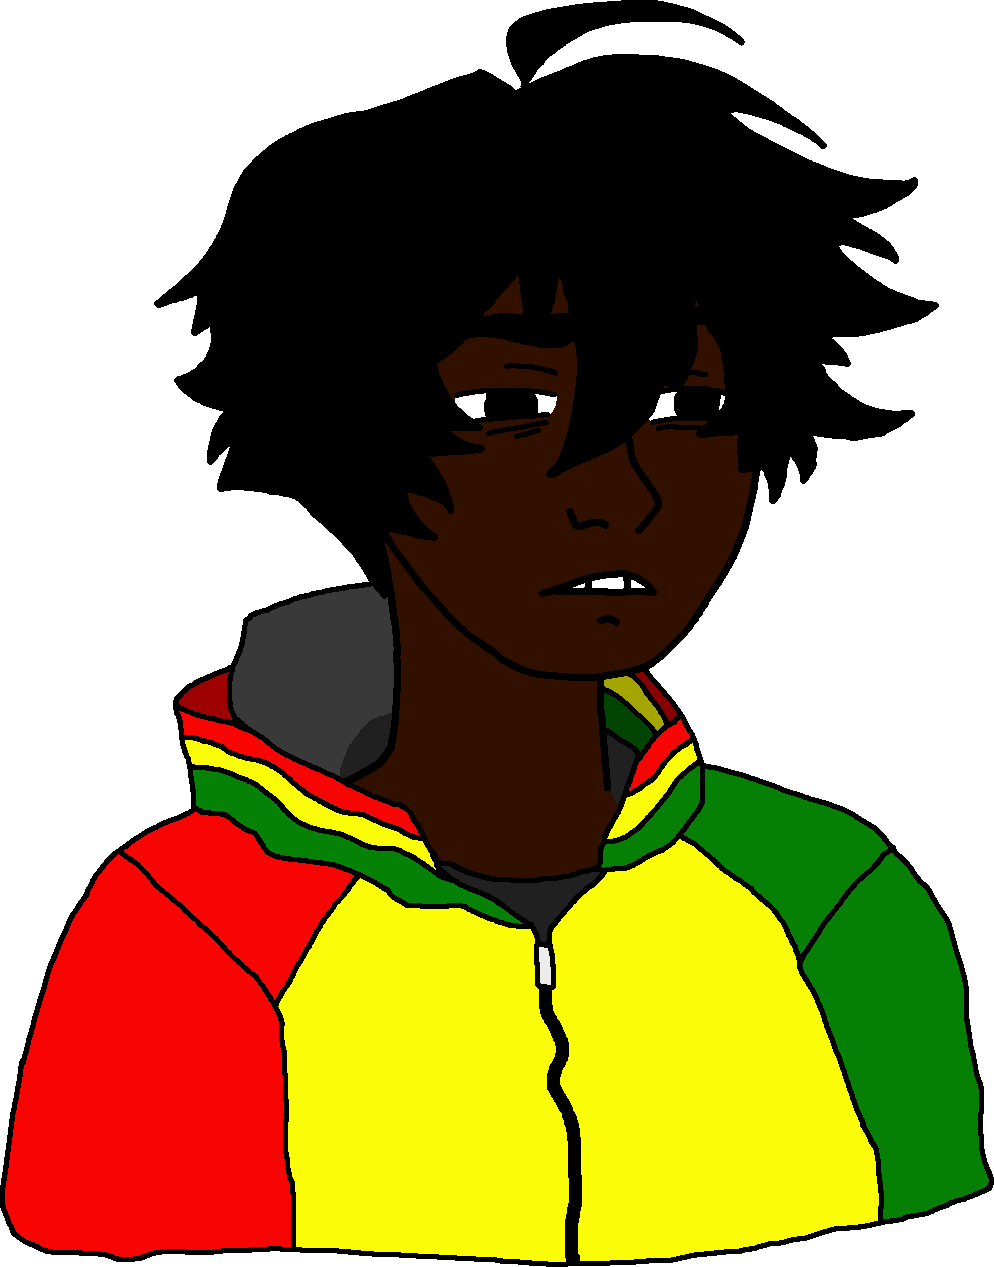
Label: 5_Twinkjak